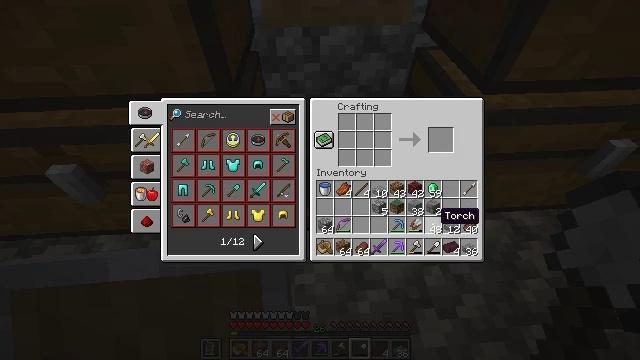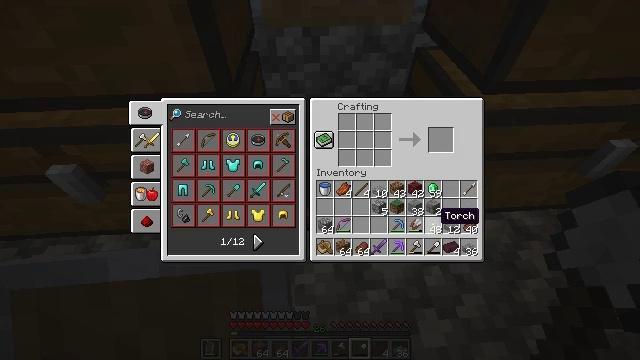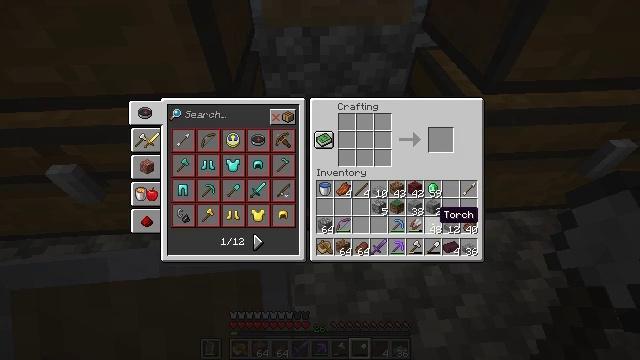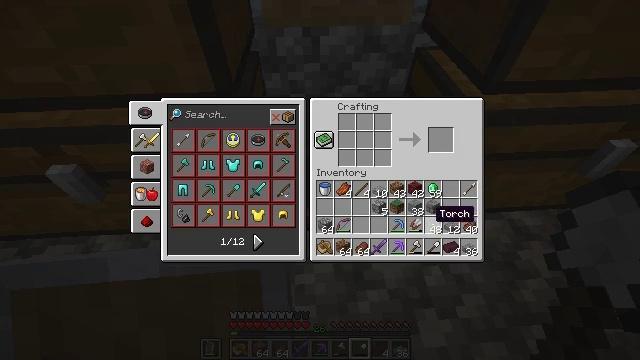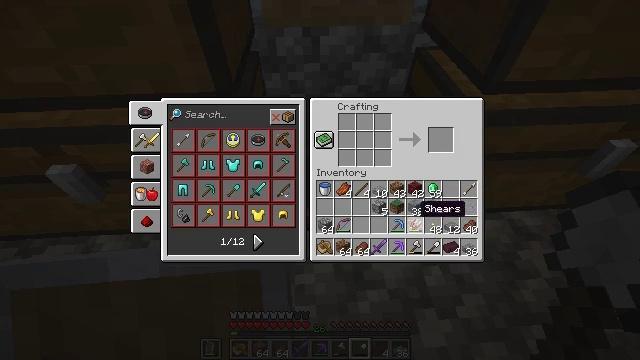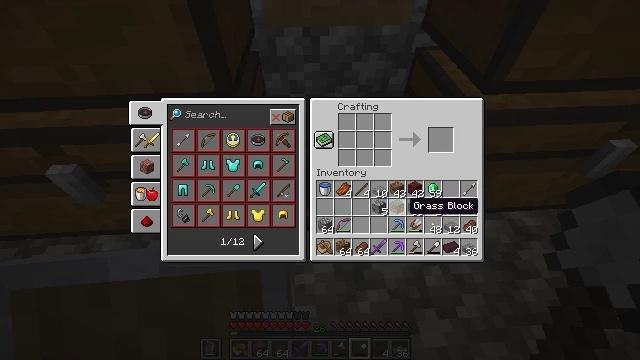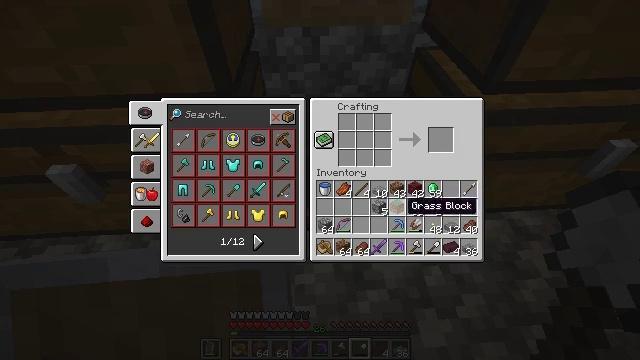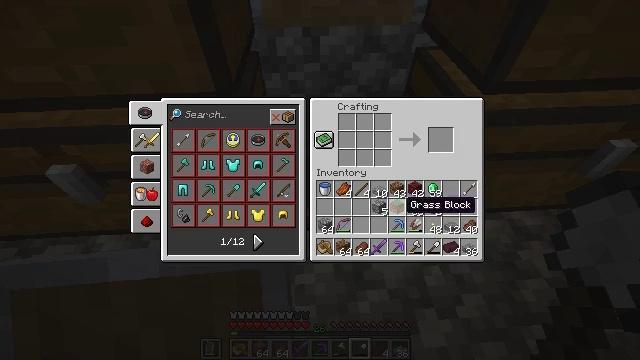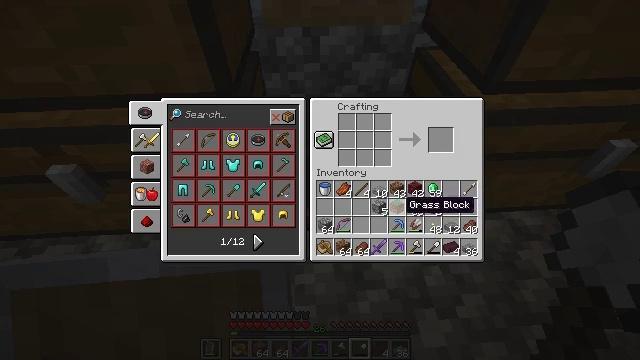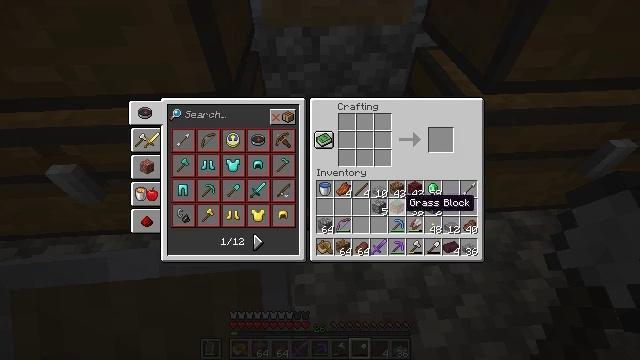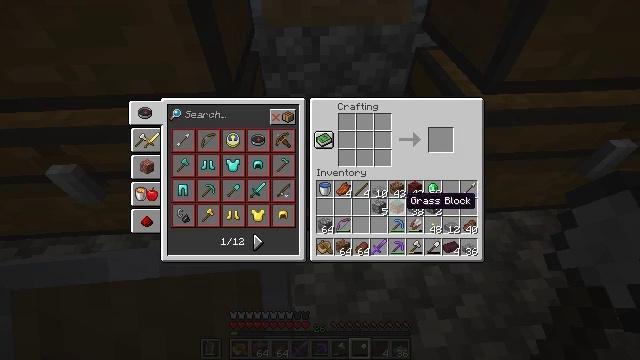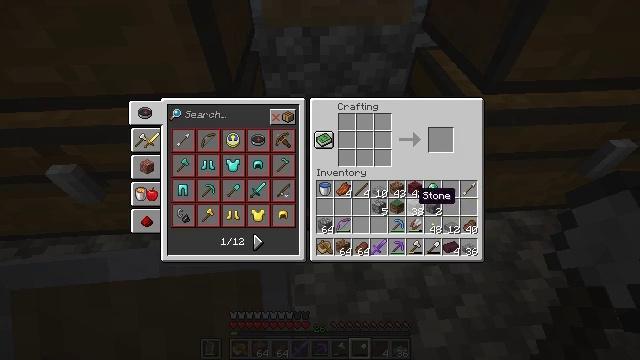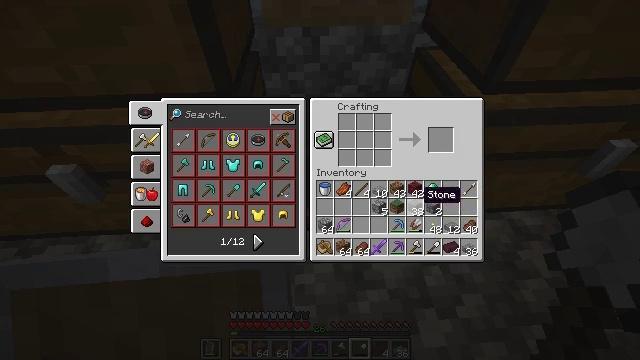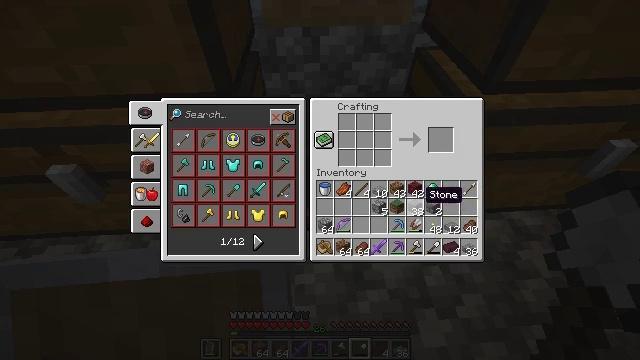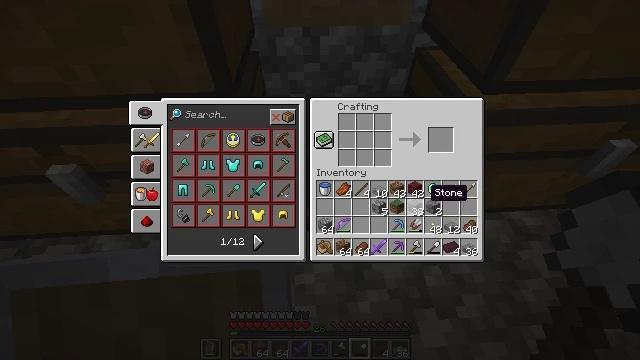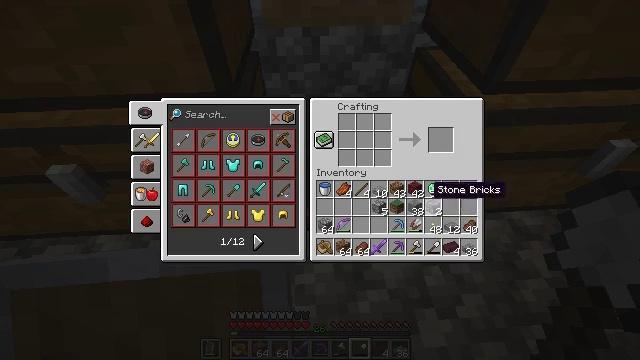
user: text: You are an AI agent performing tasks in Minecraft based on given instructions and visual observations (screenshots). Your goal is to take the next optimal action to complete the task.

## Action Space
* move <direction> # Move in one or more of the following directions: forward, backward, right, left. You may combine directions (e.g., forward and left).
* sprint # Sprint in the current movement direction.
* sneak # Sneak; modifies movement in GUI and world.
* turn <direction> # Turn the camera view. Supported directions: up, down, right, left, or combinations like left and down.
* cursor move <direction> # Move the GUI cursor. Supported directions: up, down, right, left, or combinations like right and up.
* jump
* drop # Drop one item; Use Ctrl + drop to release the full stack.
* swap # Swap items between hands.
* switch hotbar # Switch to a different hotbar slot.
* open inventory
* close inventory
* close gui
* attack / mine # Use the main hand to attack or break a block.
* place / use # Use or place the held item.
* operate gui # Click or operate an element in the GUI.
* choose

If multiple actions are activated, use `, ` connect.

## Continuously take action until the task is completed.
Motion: motion action
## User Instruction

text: Create stone bricks using the crafting interface.
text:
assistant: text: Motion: no_op
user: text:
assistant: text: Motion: no_op
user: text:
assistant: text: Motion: no_op
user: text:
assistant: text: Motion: turn left
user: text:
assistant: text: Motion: turn left
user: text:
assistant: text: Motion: no_op
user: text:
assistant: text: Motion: no_op
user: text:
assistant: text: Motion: no_op
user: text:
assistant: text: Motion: no_op
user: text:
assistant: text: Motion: no_op
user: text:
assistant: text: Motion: turn right
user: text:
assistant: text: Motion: no_op
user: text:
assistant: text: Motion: no_op
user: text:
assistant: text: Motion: no_op
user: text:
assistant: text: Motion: no_op
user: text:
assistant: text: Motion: no_op
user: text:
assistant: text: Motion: no_op
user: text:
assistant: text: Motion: no_op
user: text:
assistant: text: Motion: no_op
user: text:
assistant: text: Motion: no_op
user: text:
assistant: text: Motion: no_op
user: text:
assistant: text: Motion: no_op
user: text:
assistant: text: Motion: no_op
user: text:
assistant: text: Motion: no_op
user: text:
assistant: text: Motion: no_op
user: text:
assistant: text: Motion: turn right and down
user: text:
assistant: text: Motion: no_op
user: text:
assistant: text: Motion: no_op
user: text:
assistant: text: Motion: no_op
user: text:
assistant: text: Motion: no_op